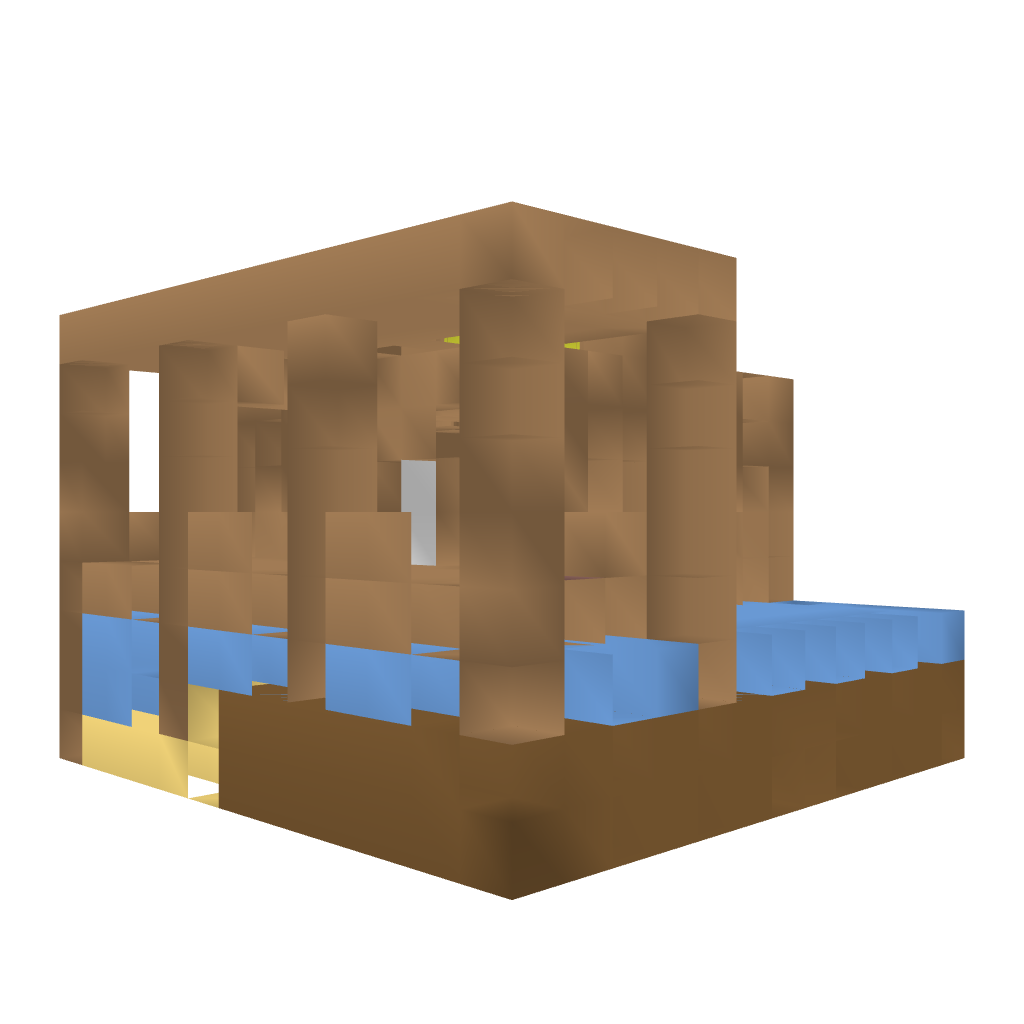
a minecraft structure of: Fishing House bad low quality